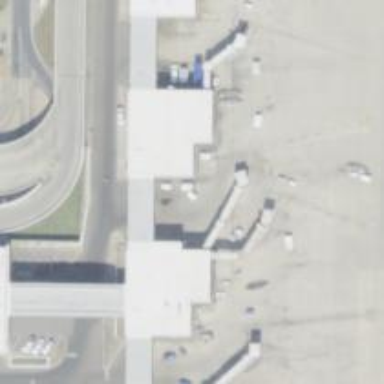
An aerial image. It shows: Airport gate.